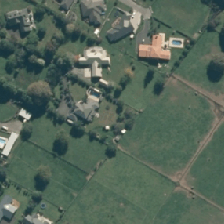
Land cover: urban_build_up